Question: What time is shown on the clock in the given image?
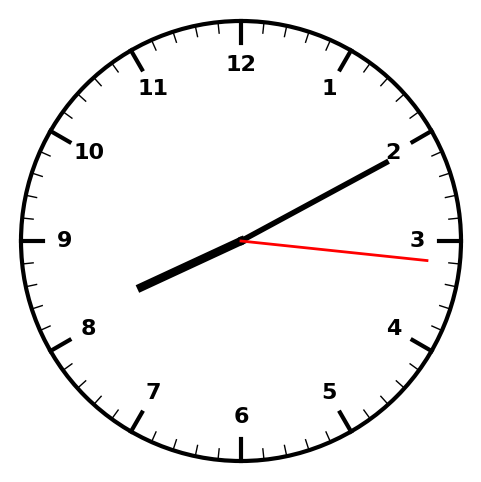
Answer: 08:10:16